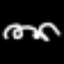
Label: squiggle